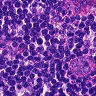
Metastatic tissue present: no